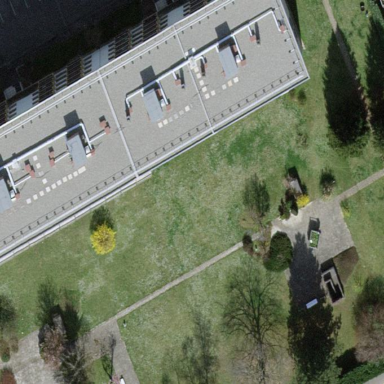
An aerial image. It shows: Flat-roofed apartment building.